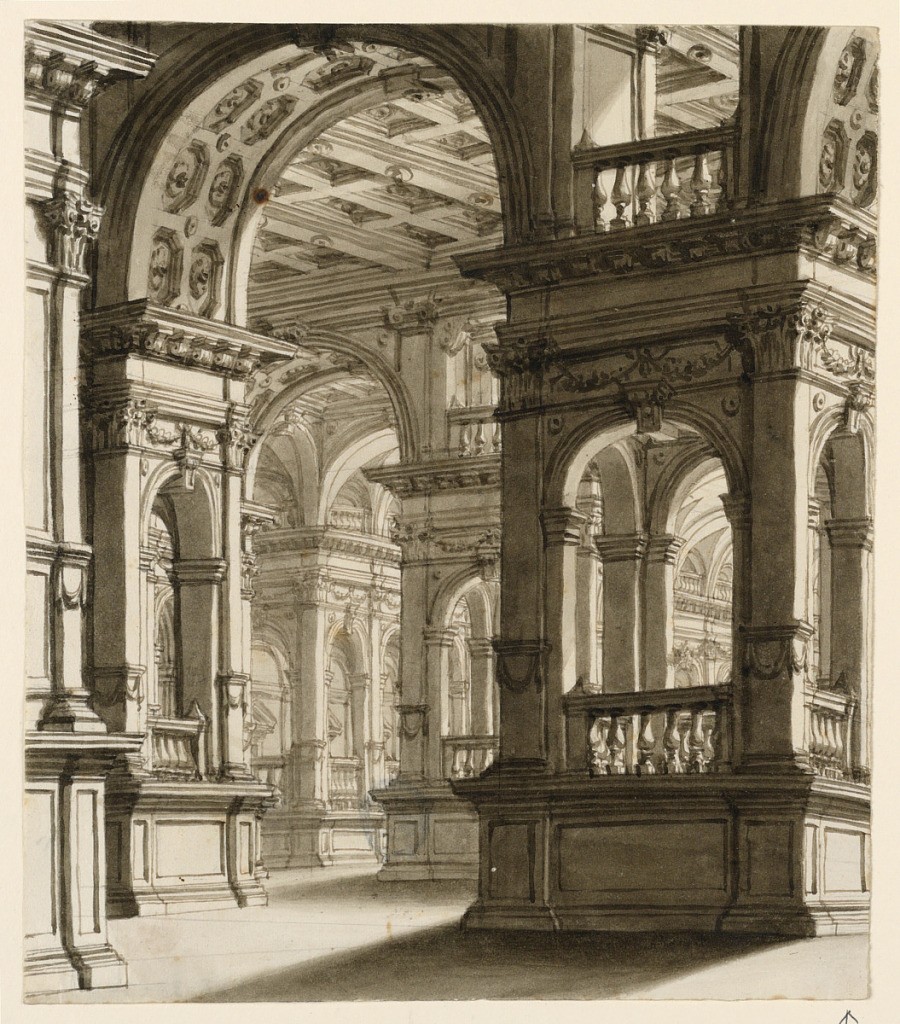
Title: Stage Design, Interior of Renaissance Portico
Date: early 19th century
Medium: Pen and bistre ink, brush and wash on paper
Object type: Drawing
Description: Vertical rectangle. Renaissance style portico with pilasters and arches, richly decorated.